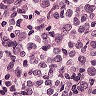
Metastatic tissue present: yes